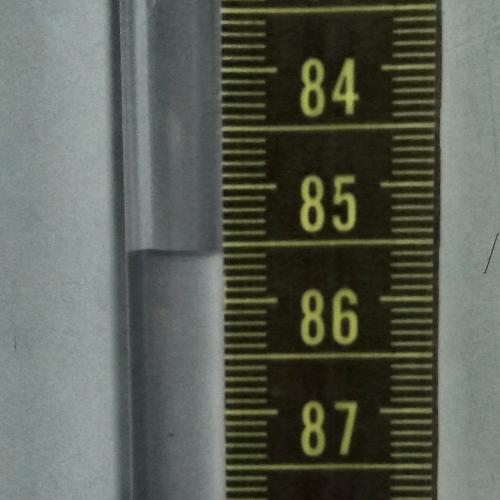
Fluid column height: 85.6 cm